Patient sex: M
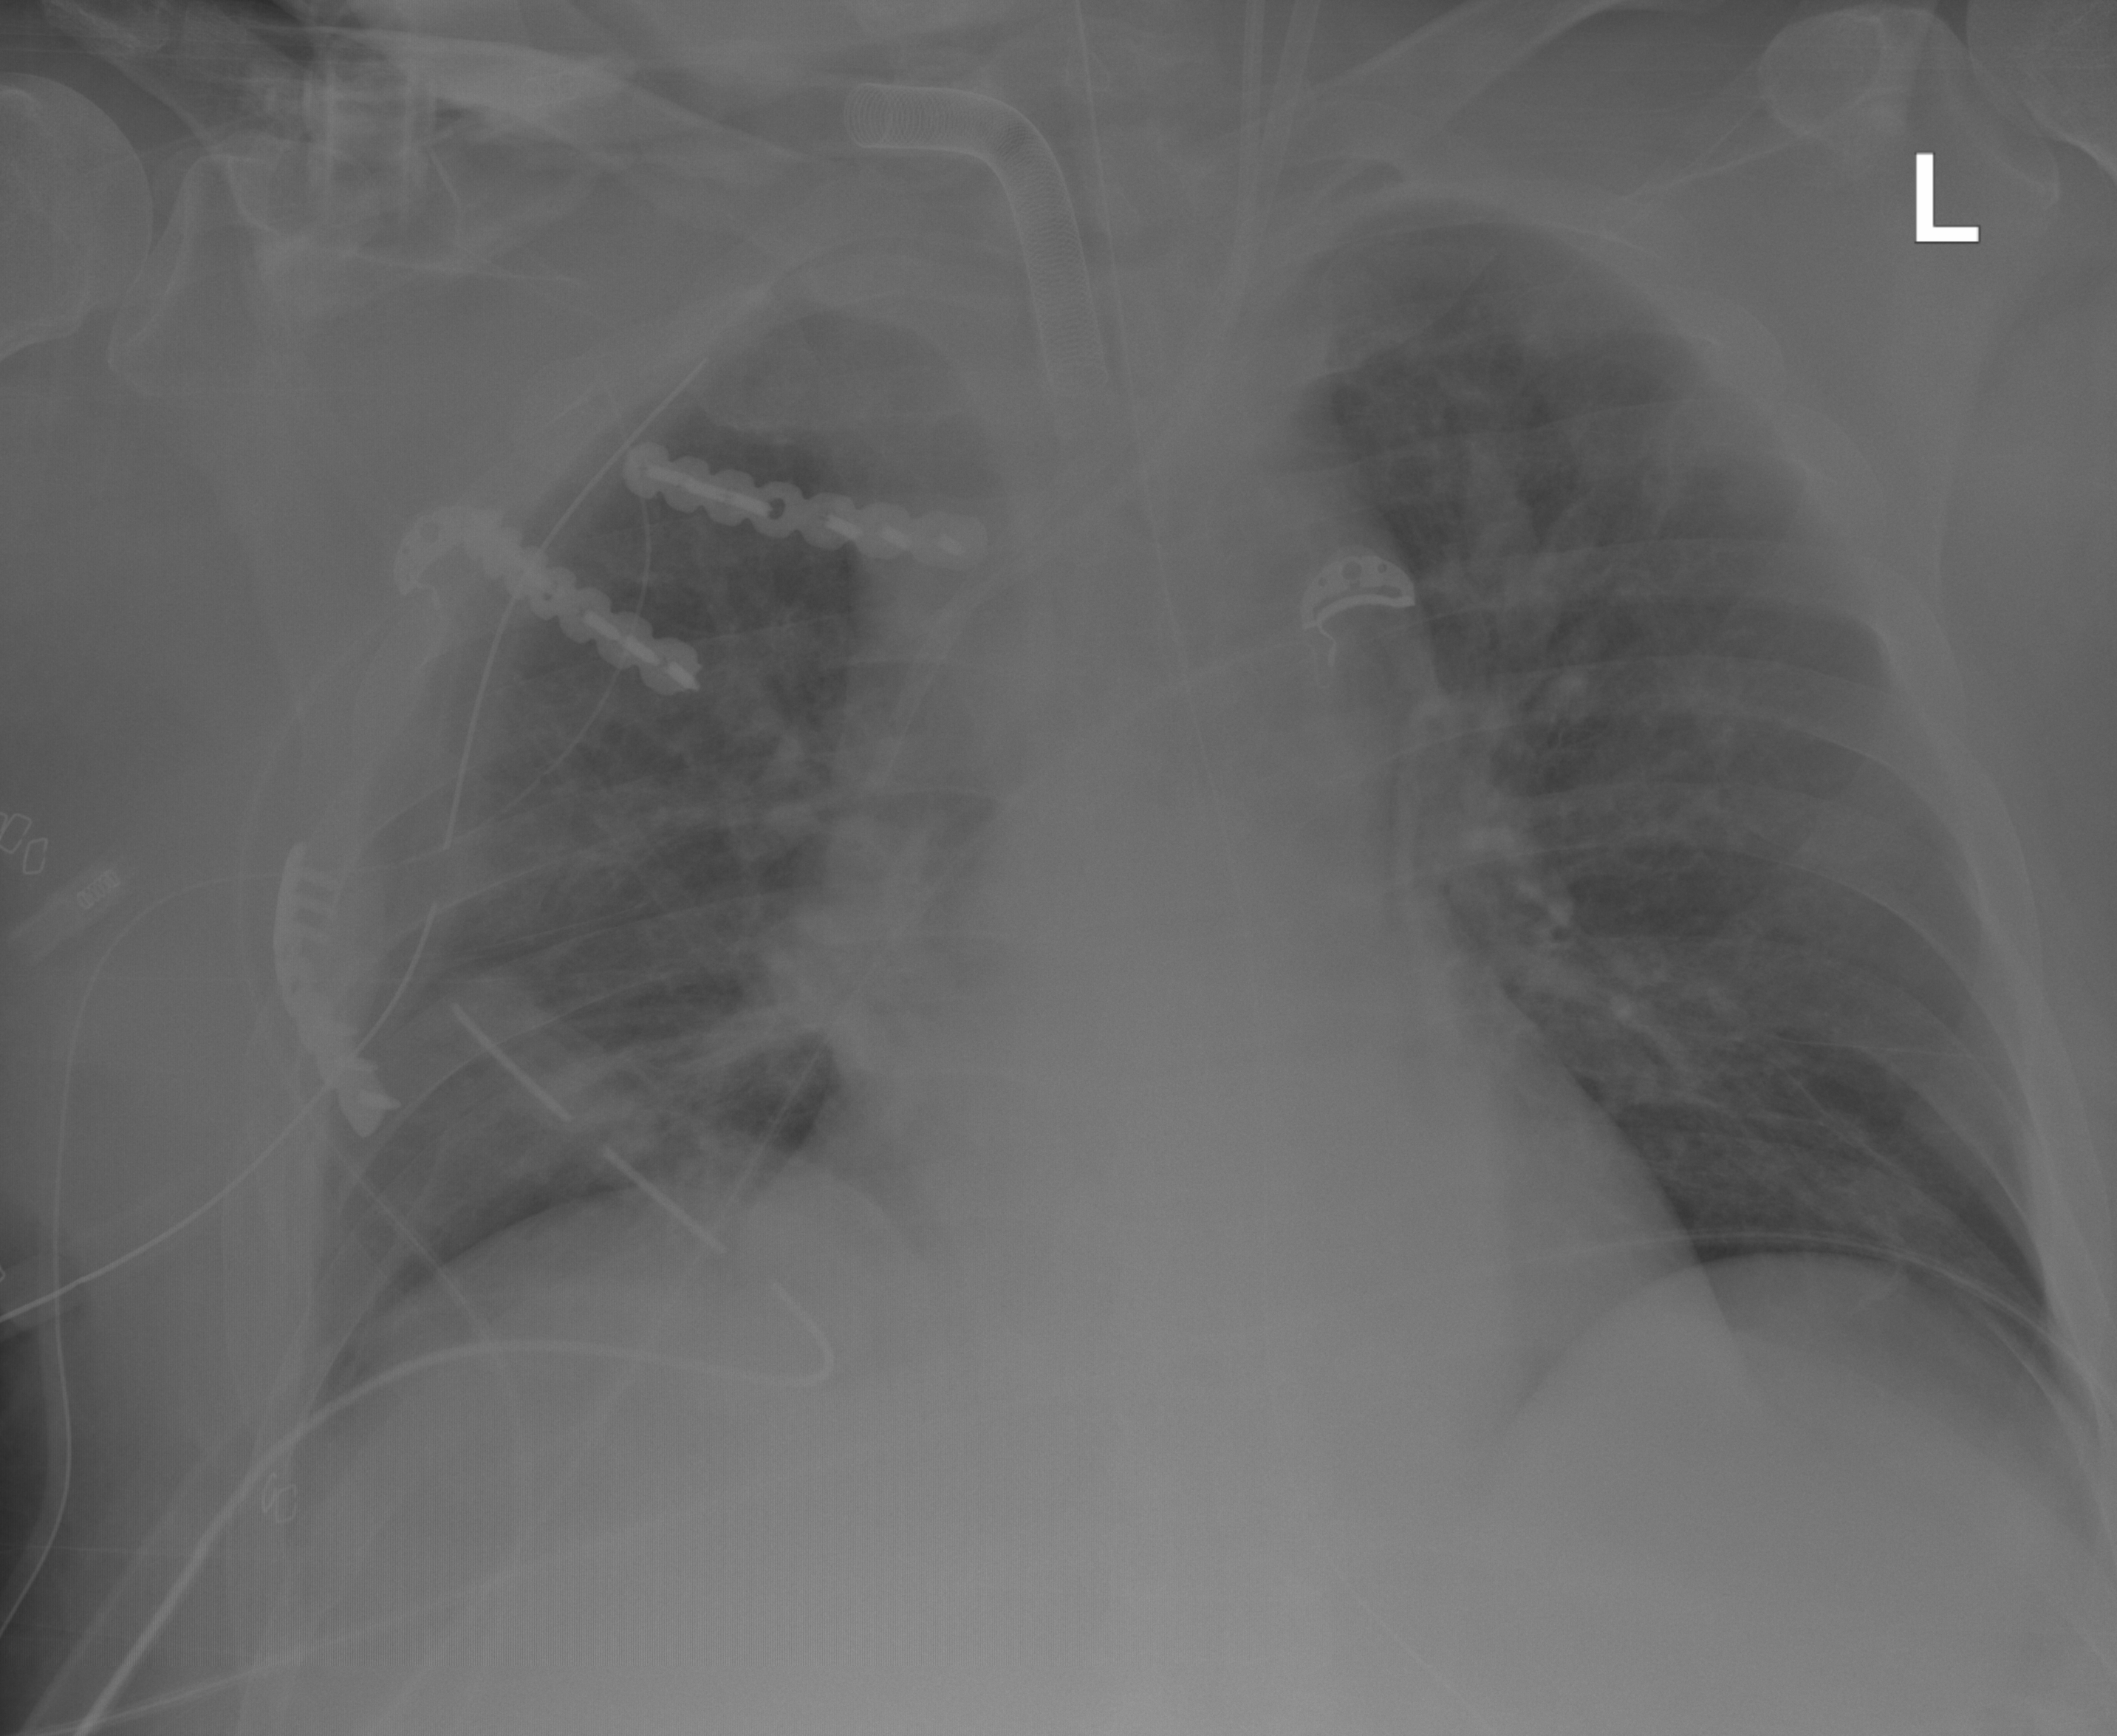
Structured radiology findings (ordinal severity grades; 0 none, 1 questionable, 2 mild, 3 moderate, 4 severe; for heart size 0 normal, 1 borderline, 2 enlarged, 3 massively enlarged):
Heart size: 2
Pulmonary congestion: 2
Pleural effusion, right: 0
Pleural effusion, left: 0
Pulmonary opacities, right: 2
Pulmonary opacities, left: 2
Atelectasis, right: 2
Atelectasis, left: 0